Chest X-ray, AP view. Patient: 46 years old, sex F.
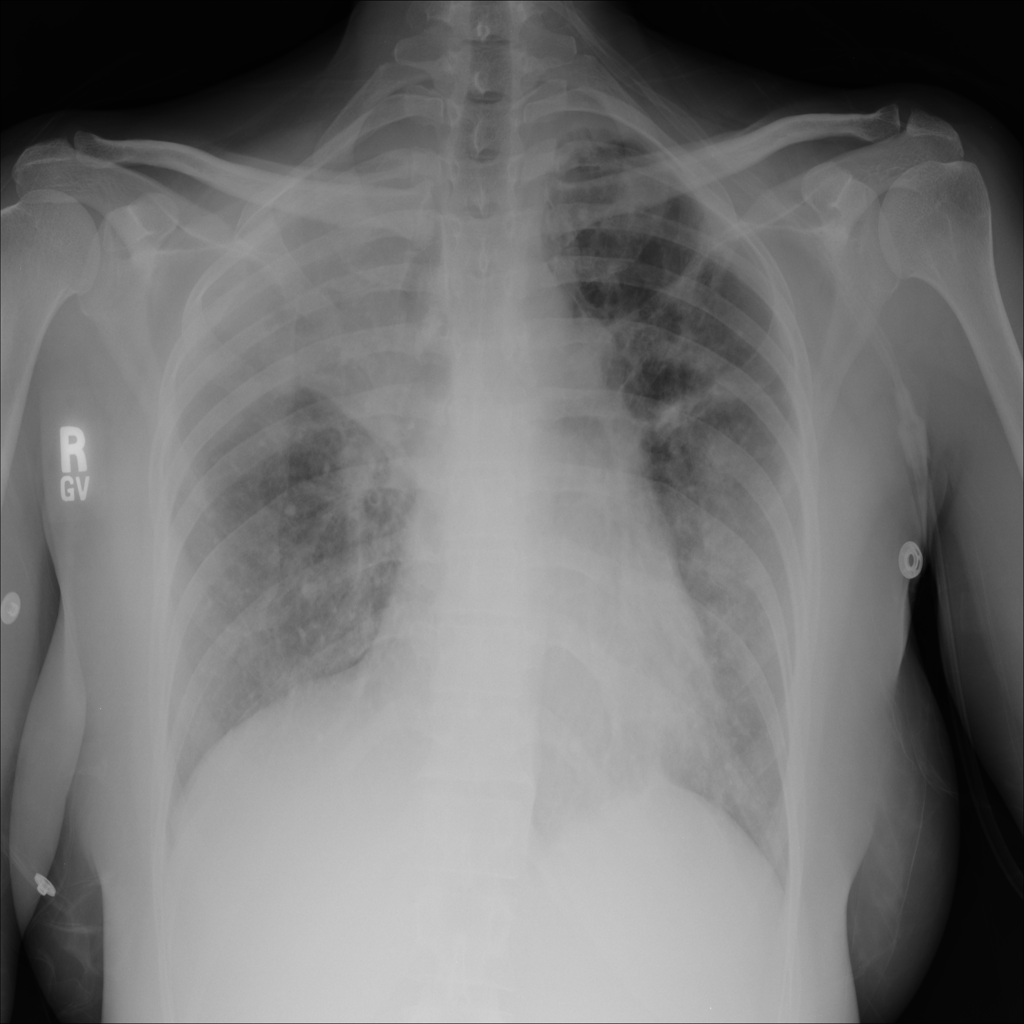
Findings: Atelectasis, Pleural_Thickening